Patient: sex F, age 22
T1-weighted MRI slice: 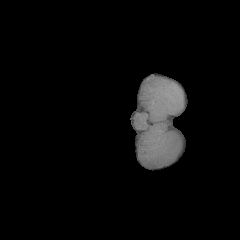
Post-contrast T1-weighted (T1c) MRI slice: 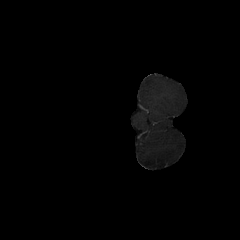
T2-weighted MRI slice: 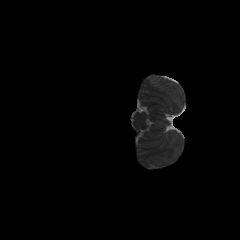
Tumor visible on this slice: no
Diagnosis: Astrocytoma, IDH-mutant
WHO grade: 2